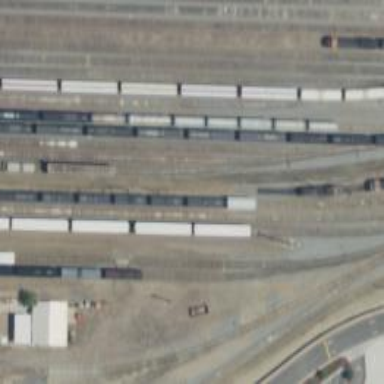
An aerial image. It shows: Railway yard used for servicing trains.